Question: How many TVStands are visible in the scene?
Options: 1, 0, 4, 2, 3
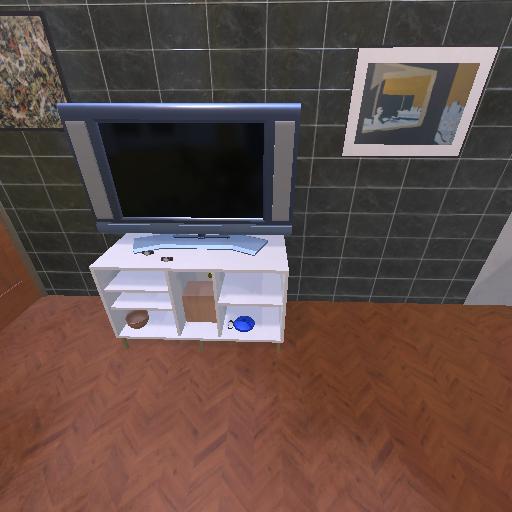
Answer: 1